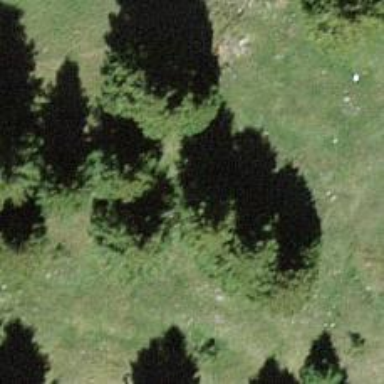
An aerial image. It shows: Needle-leaved tree in nature.